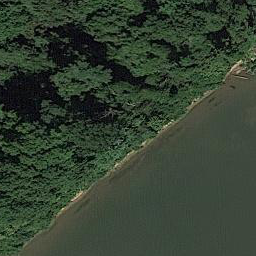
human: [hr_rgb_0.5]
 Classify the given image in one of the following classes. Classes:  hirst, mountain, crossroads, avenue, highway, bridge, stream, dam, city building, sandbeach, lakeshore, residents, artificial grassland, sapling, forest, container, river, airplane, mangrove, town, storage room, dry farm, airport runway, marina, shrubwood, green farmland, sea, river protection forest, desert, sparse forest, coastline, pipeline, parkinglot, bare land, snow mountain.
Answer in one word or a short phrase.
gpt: river protection forest